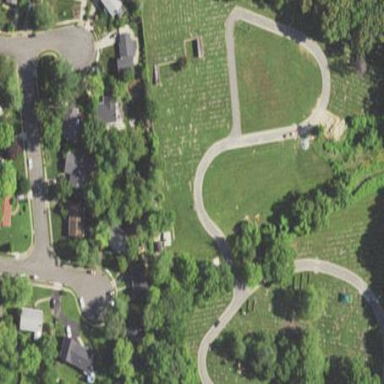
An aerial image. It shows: Graveyard used as cemetery.